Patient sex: F
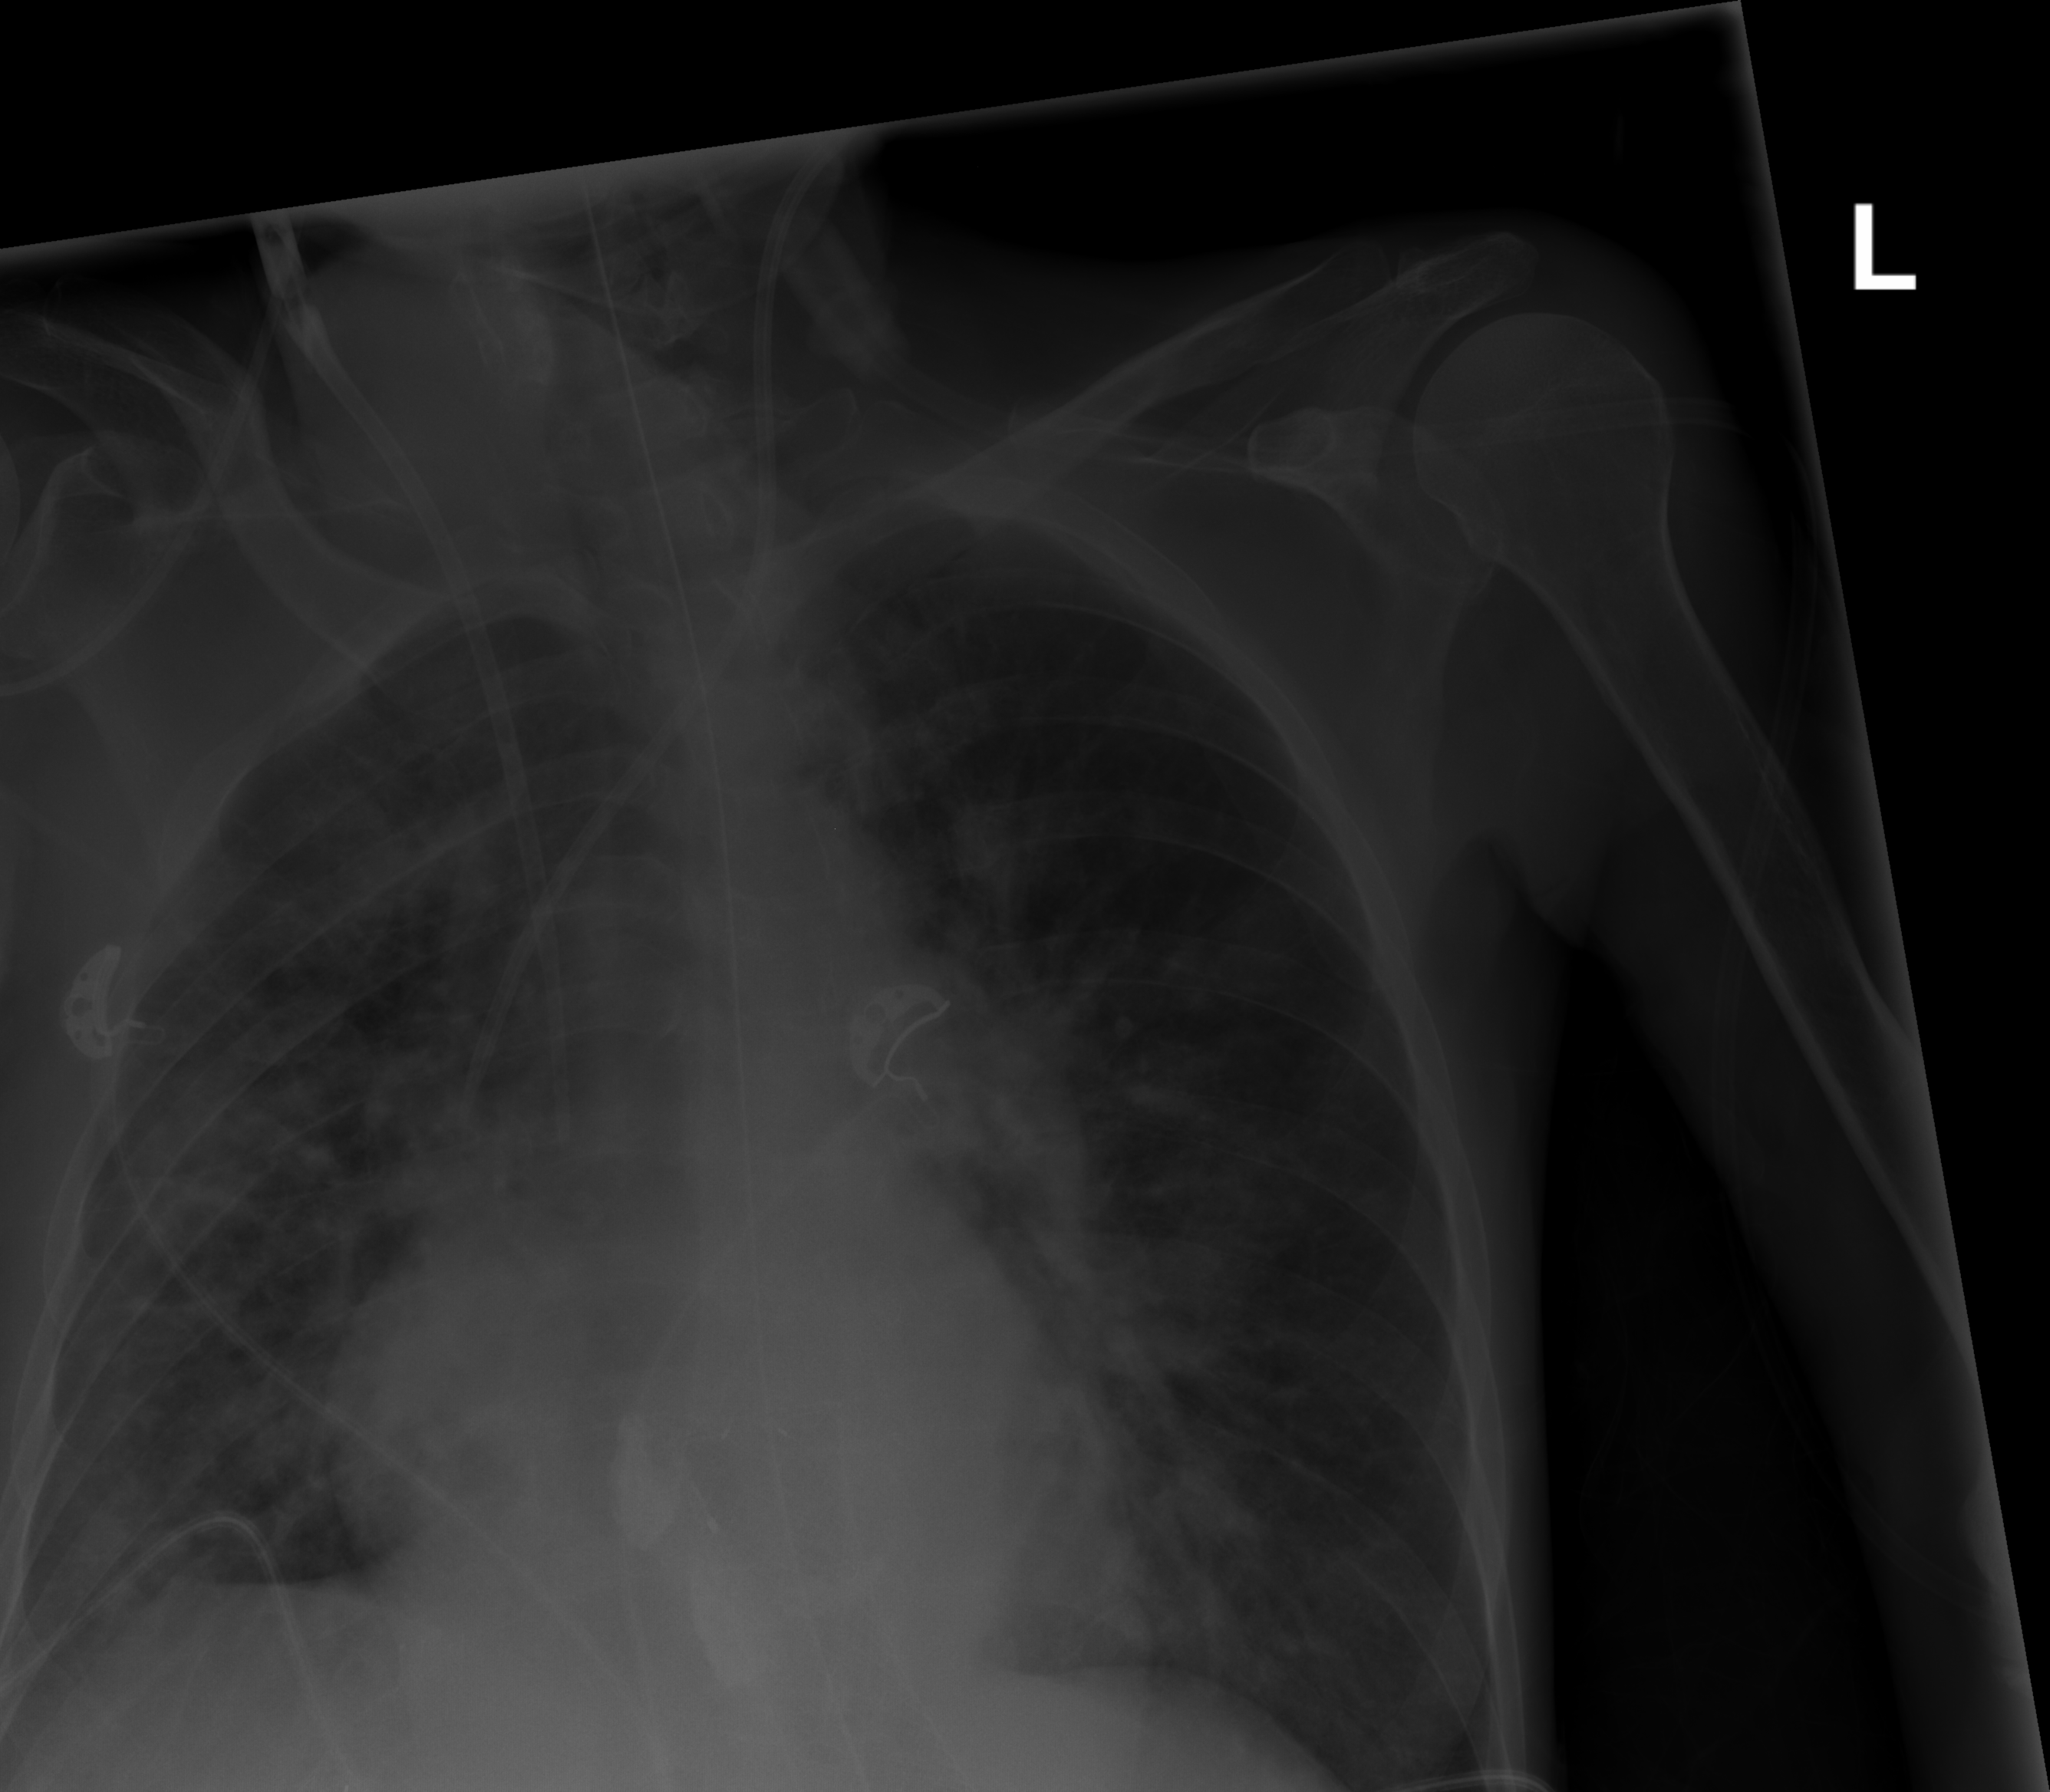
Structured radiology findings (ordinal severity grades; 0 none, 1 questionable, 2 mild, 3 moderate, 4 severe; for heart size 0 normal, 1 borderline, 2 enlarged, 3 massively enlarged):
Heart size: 0
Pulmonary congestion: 0
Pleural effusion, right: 0
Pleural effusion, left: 0
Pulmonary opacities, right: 3
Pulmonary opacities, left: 2
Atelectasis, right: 0
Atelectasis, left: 0